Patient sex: F
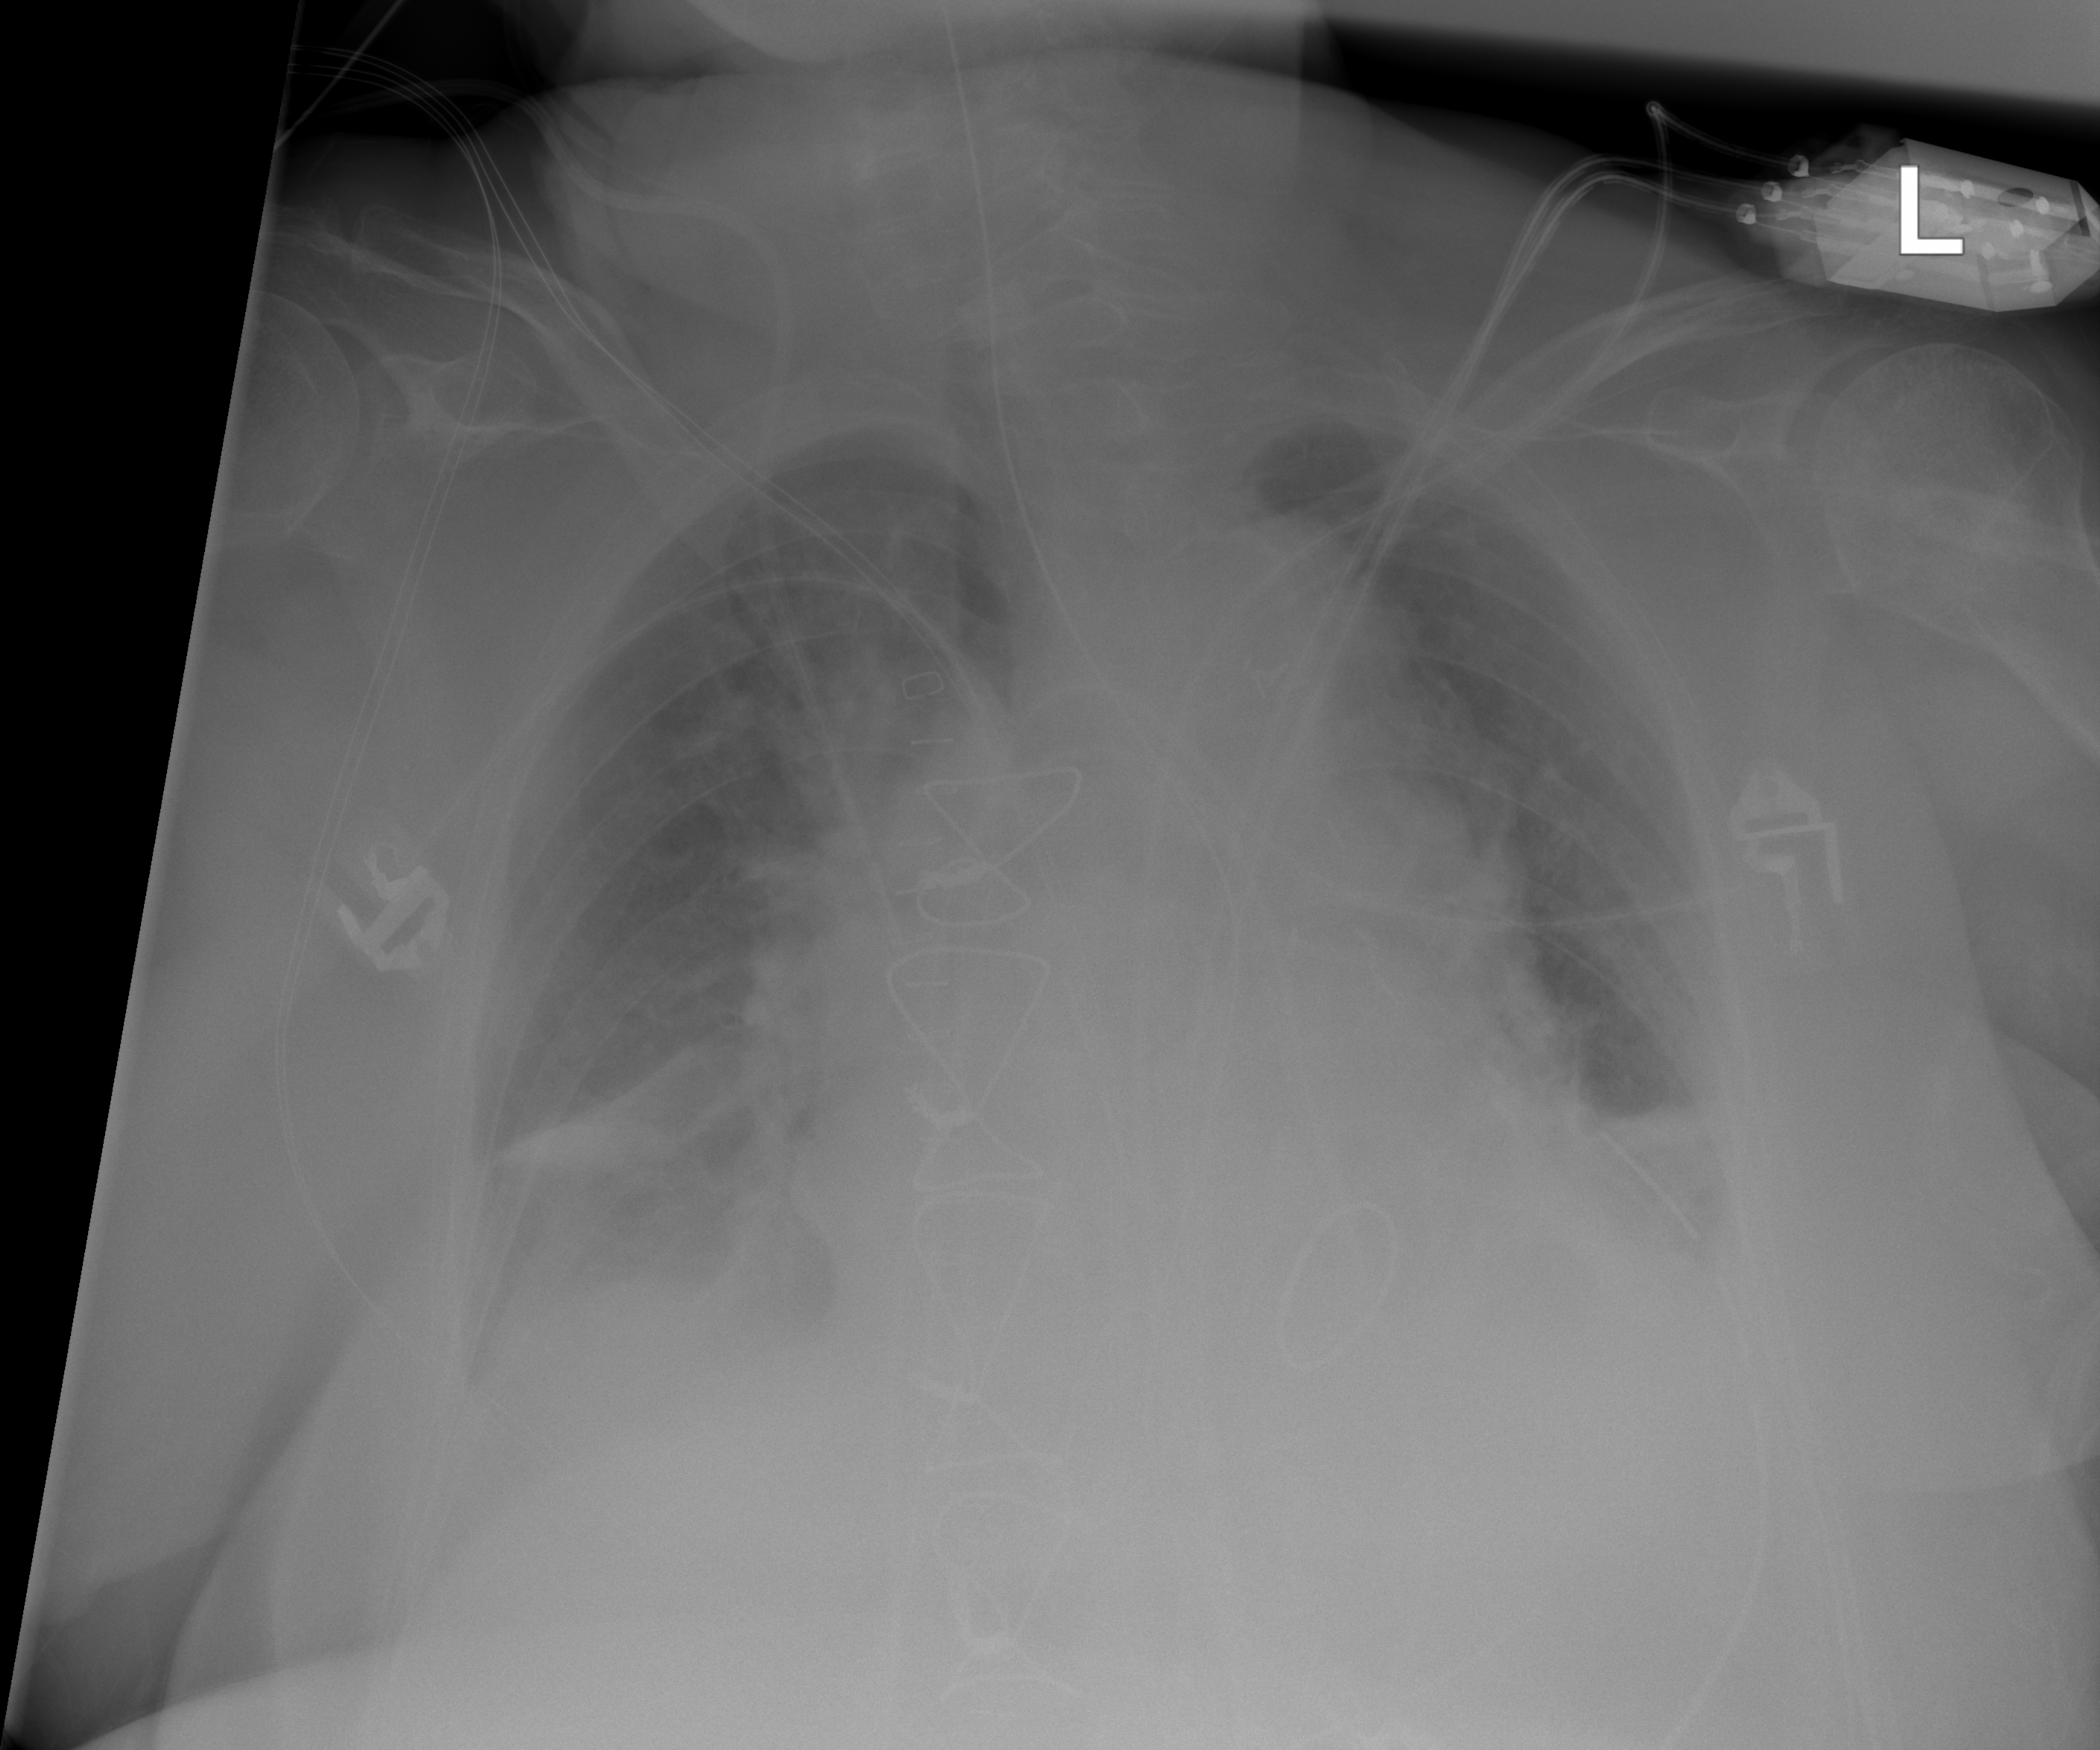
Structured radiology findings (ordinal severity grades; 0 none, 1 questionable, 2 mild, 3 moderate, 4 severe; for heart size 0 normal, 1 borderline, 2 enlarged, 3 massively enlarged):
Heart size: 2
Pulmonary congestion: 3
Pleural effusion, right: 2
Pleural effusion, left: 2
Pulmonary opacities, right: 3
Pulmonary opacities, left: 2
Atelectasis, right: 2
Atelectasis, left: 2